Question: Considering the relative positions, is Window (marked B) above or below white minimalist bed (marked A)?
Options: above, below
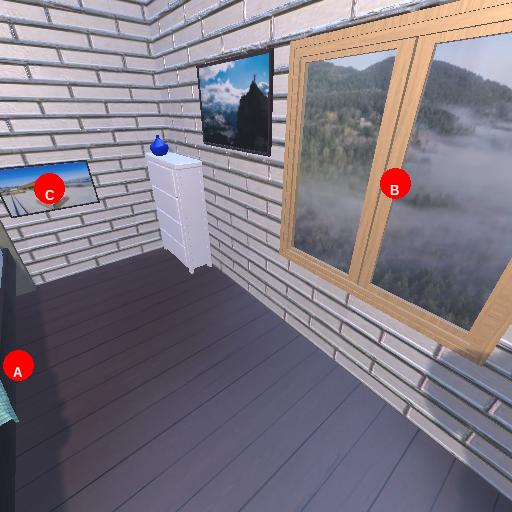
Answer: above